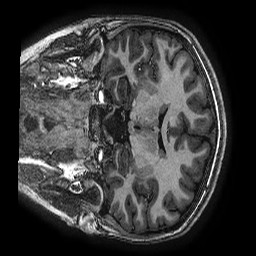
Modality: T1w
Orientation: coronal
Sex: female
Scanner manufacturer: ge
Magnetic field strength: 3 T
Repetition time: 0.007644 s
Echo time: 0.003468 s